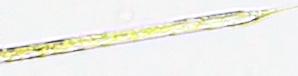
Label: Rhizosolenia